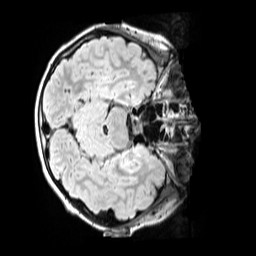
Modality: FLAIR
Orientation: axial
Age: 11
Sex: male
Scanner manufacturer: siemens
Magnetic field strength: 3 T
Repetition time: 5 s
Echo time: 0.388 s